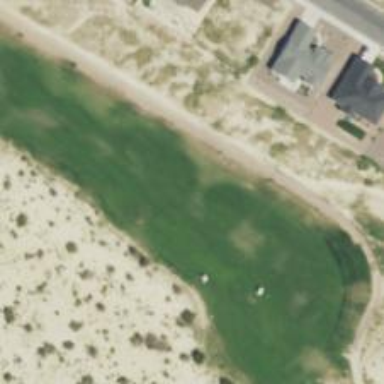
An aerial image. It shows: View of golf hole.